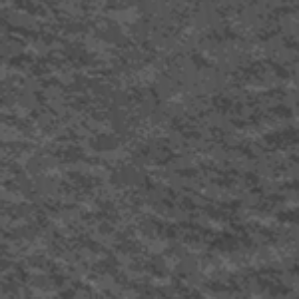
Label: frost